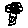
Label: tree